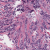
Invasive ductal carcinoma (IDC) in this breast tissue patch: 1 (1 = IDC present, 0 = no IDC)